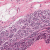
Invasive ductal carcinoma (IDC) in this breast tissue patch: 0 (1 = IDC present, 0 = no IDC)